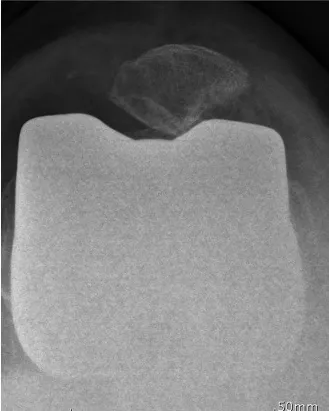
(D) on skyline view, patella was placed in the groove of the femoral component with minimal lateral displacement.
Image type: radiology (x_ray)